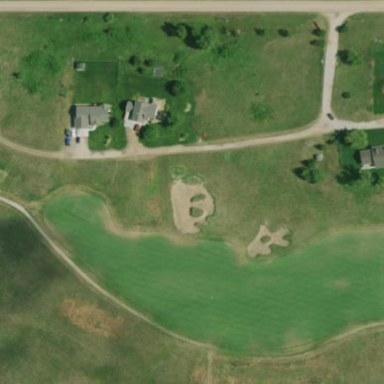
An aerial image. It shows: Golf fairway in the image.